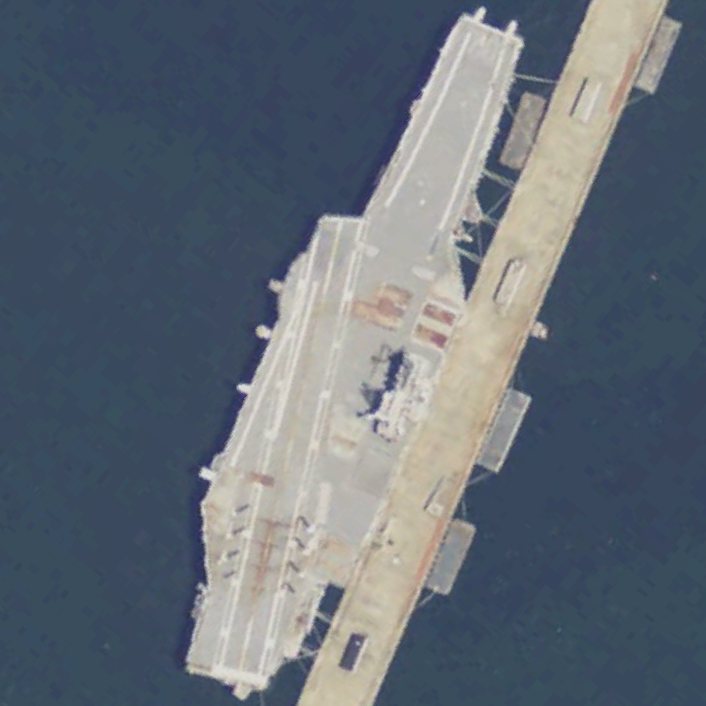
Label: aircraft_carrier